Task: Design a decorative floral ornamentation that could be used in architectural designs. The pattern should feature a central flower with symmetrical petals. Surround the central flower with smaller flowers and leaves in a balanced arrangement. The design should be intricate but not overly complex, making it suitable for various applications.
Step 108:
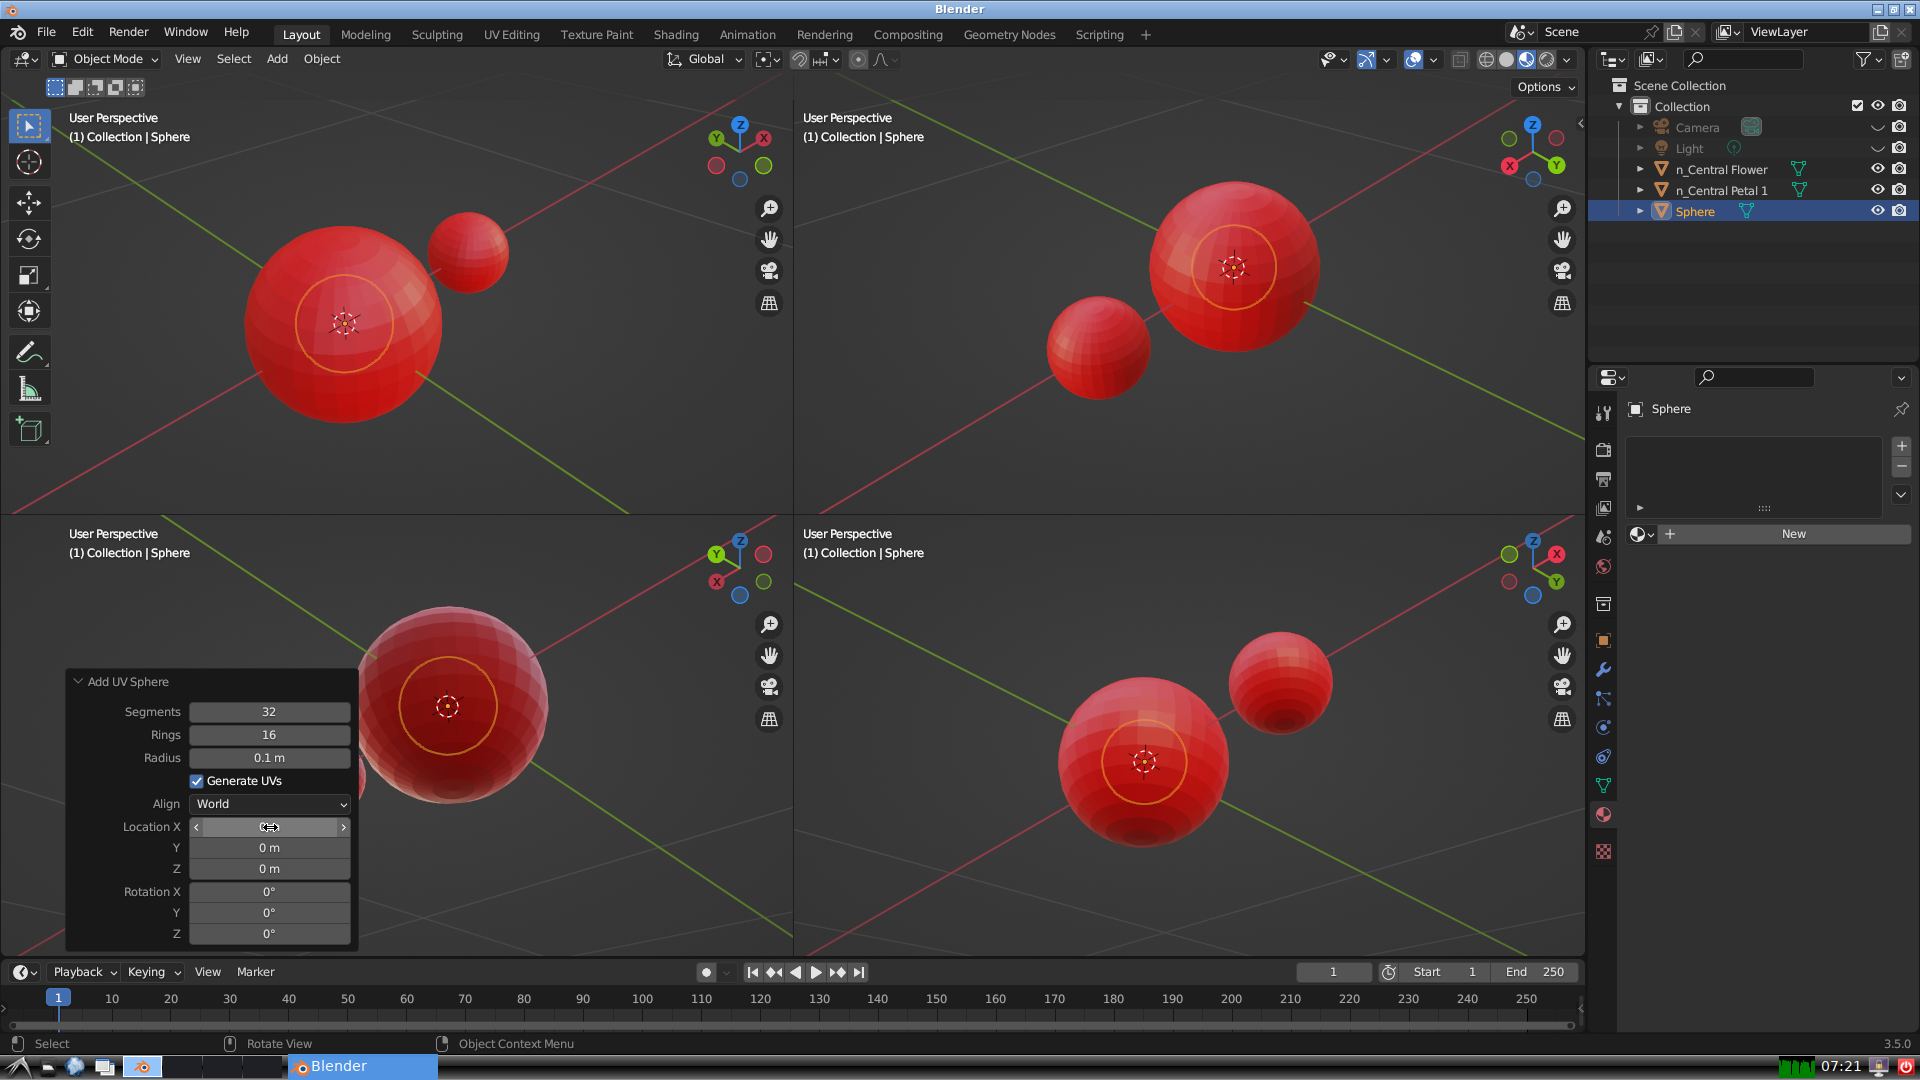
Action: click: no